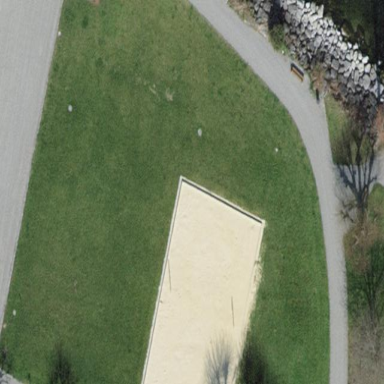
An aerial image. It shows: Recreation ground for leisure activities.